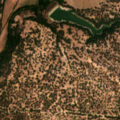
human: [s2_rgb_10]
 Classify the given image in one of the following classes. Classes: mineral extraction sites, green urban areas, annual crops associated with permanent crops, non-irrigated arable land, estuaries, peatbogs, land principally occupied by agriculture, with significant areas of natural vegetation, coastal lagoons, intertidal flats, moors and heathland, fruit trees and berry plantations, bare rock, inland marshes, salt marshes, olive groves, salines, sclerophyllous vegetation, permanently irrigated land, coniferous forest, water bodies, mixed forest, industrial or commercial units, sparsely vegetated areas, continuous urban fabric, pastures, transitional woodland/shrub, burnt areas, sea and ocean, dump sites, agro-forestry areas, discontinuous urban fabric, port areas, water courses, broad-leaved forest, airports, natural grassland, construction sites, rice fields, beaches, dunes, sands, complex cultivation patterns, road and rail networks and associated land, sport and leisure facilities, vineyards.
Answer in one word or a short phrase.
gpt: permanently irrigated land, agro-forestry areas, transitional woodland/shrub